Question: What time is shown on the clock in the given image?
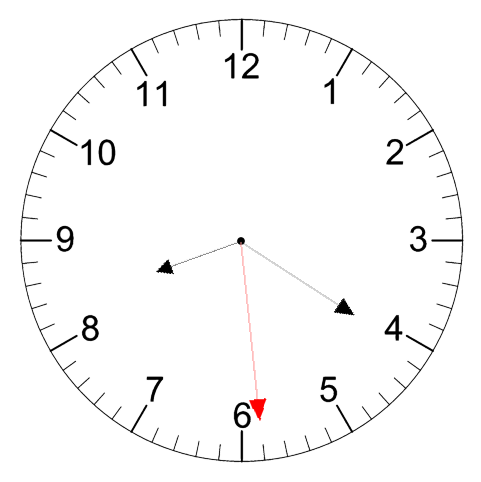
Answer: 08:20:29